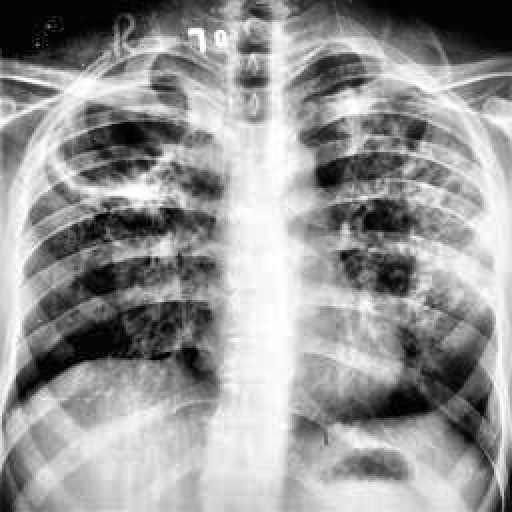
Finding: TUBERCULOSIS